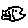
Label: fish